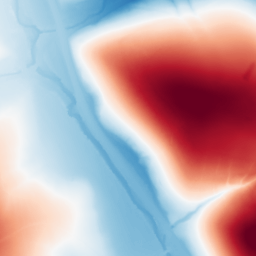
Category: trend_removal
Decomposition family: polynomial_high
Decomposition parameters: degree: 4
Upsampling method: cubic_catmull_rom
Upsampling parameters: scale: 2
Upsampling scale: 2